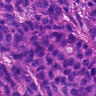
Metastatic tissue present: yes